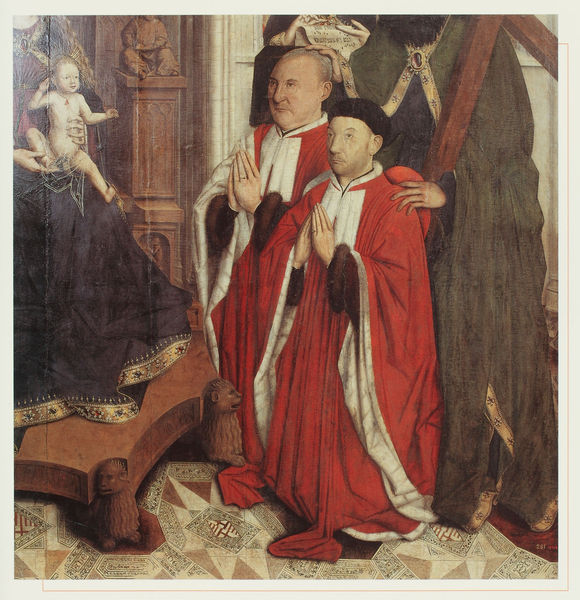
Titel: Mare de Déu dels Consellers; Mutter Gottes mit Stadträten
Künstler: Luis Dalmau
Institution: Barcelona, Museu Nacional d’Art de Catalunya
Schlagwörter: mann, ausschnitt, männer, rot, bart, mütze, holland, hände, boden, mantel, kind, baby, thron, detail, buch, kreuz, knien, kardinal, beten, löwen, christus, jesus, heilige, maria, madonna, anbetung, lied, note, stifter, löwenfuß, christuskind, sacra conversatione, patron, kardinalshut, 1500, kneien, stifterbildnies, fürsprecher